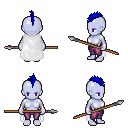
a pixel art fantasy rpg character, female body template, dark elf, purple skin, white cape, magenta pants, blue mohawk hairstyle, spear, four views (front, back, left, right), 2x2 character sprite sheet, small pixel art, hard edges, no anti-aliasing